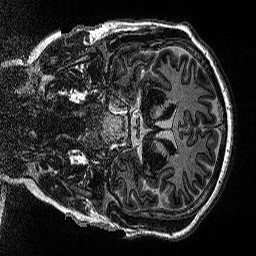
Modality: MP2RAGE
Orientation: coronal
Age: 23
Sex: female
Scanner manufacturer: siemens
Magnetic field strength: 3 T
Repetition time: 5 s
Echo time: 0.00298 s